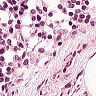
Metastatic tissue present: no